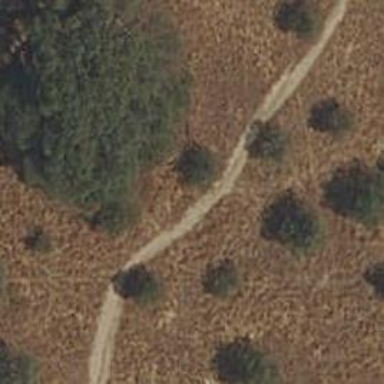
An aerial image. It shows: Dirt path.